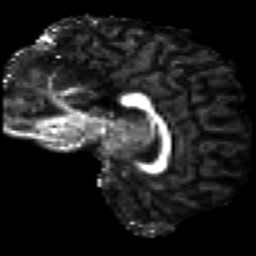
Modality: FA
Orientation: sagittal
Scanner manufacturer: siemens
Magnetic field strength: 3 T
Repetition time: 7.8 s
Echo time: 0.09 s